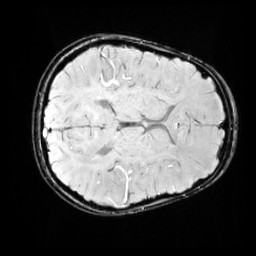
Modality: SWI
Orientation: axial
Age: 12
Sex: female
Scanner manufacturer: siemens
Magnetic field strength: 3 T
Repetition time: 0.027 s
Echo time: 0.02 s